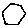
Label: hexagon